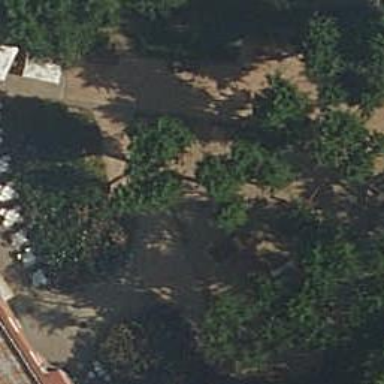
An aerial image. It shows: Playground featuring swings.